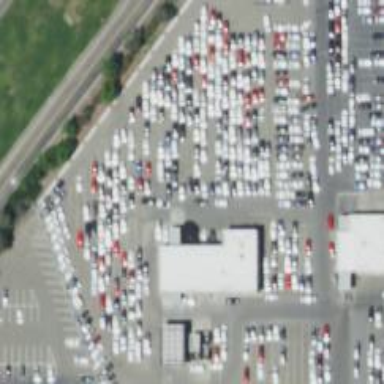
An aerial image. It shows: Car rental facility.